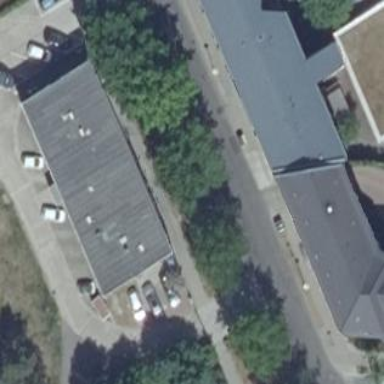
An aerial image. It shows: Building.